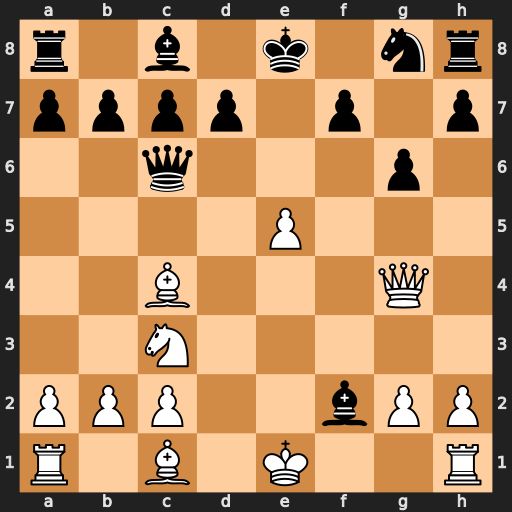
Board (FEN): r1b1k1nr/pppp1p1p/2q3p1/4P3/2B3Q1/2N5/PPP2bPP/R1B1K2R
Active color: w
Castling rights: KQkq
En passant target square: -
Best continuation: Kxf2 d5 Qxc8+ Rxc8 Bb5 Qxb5 Nxb5